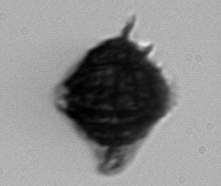
Label: Gonyaulax